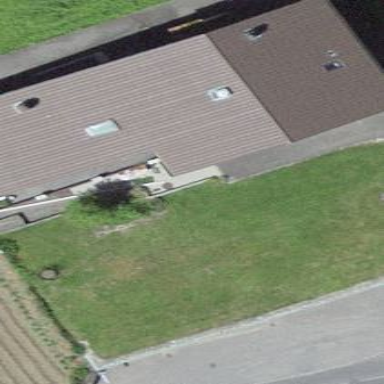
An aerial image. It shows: Garage.